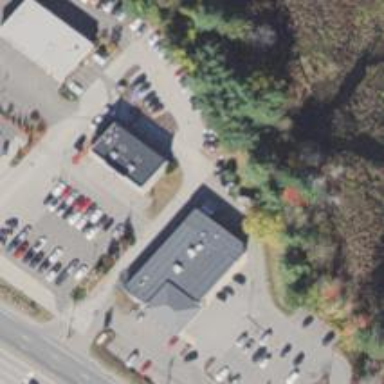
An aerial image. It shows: Pharmacy providing healthcare services.